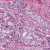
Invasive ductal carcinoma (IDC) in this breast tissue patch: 1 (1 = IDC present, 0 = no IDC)